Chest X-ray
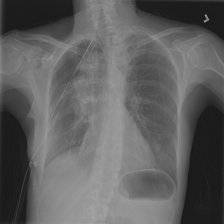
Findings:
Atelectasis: negative
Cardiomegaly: negative
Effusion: negative
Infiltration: negative
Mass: positive
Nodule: negative
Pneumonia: negative
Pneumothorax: positive
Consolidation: negative
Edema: negative
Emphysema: positive
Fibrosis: negative
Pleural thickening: negative
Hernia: negative